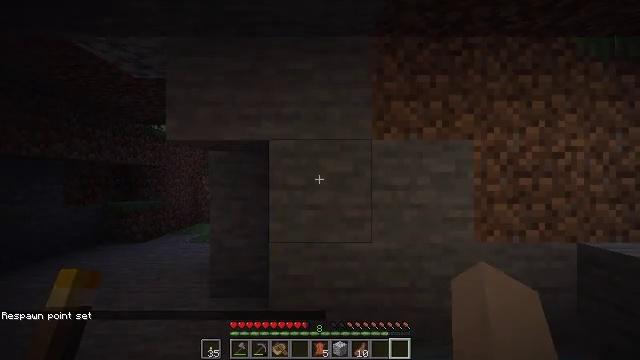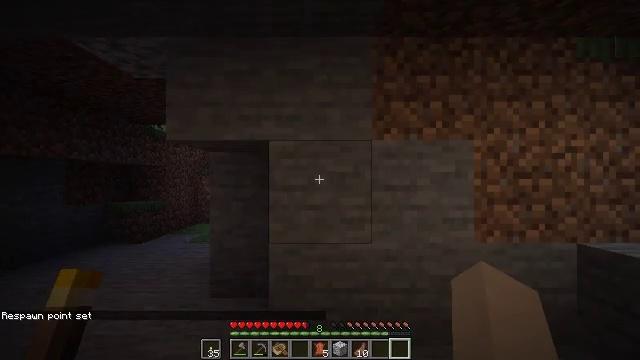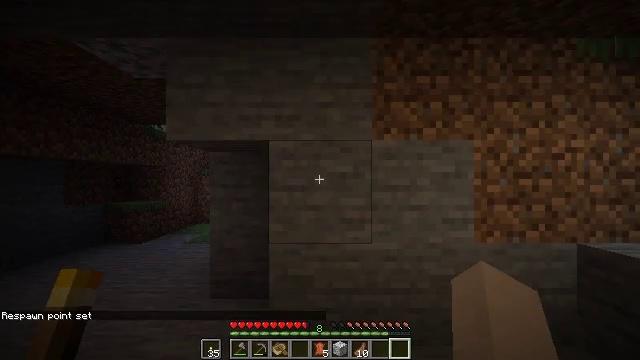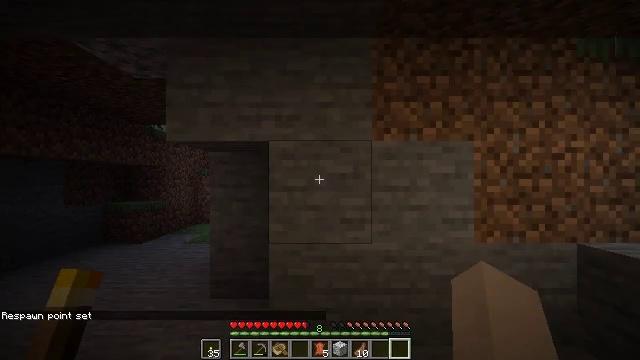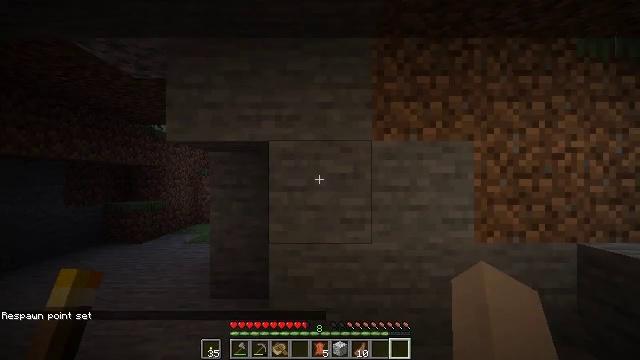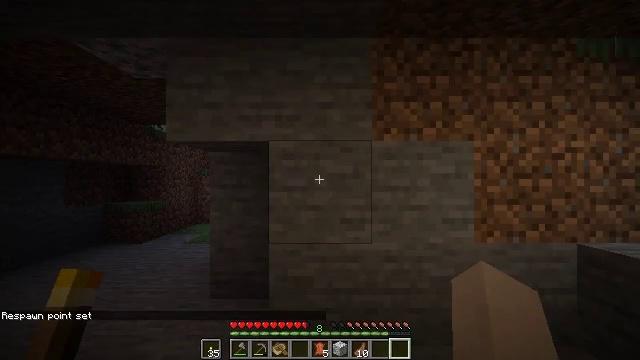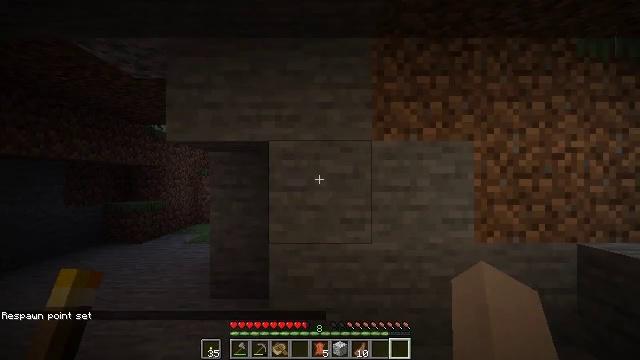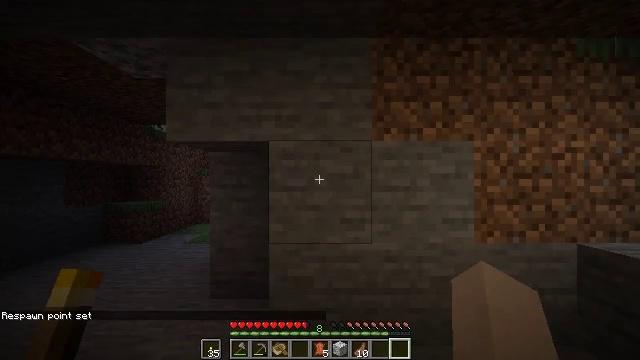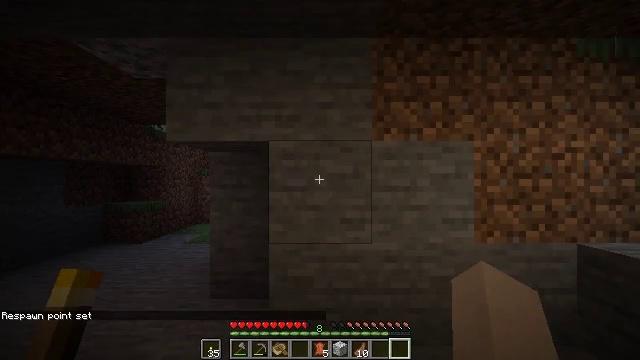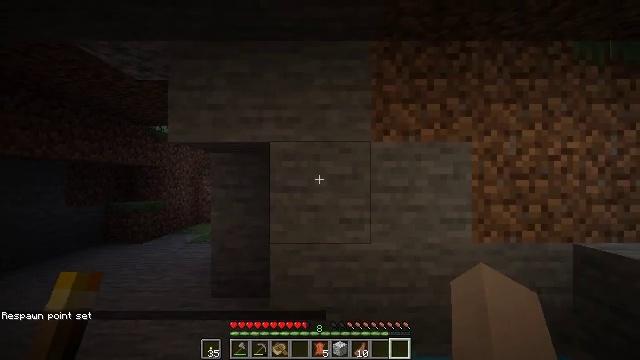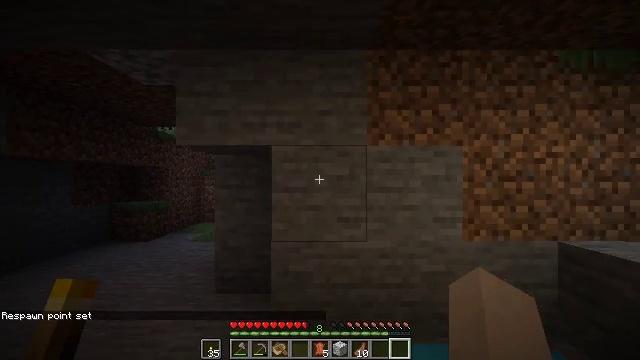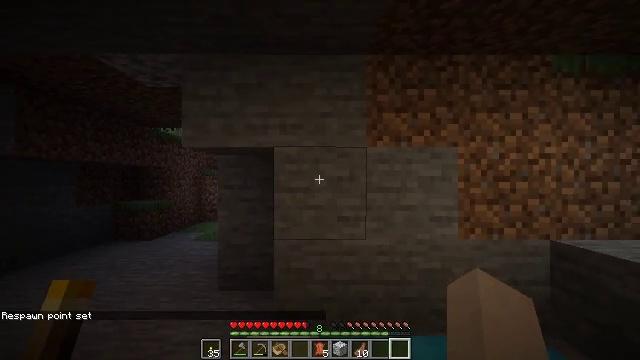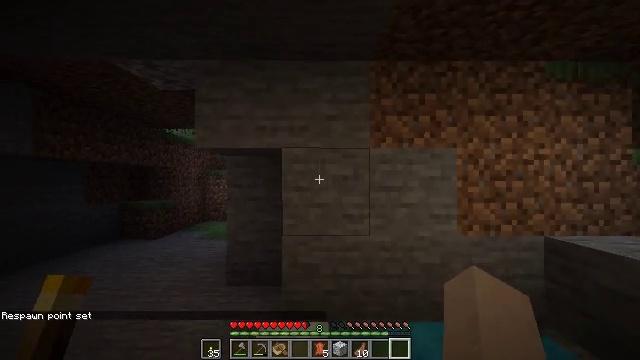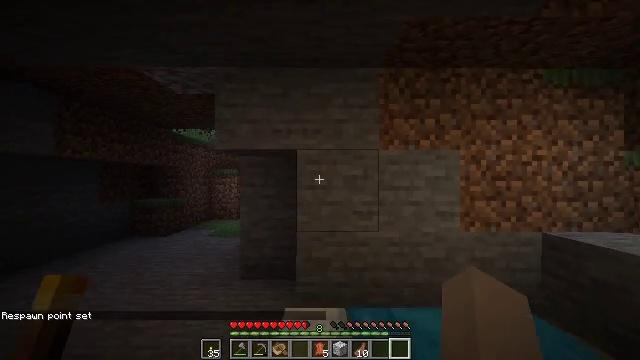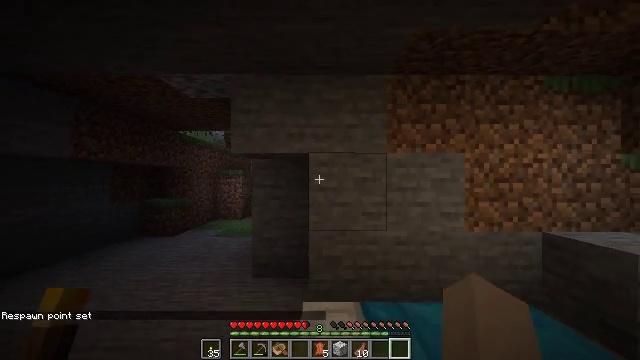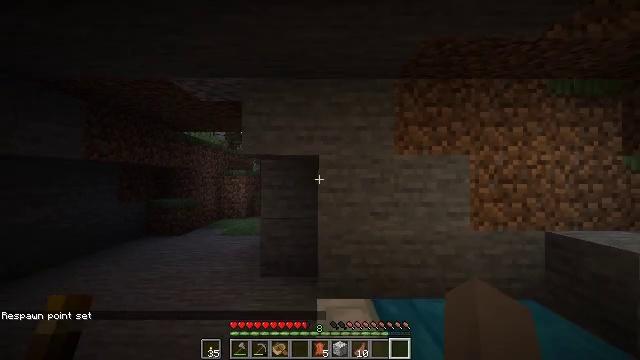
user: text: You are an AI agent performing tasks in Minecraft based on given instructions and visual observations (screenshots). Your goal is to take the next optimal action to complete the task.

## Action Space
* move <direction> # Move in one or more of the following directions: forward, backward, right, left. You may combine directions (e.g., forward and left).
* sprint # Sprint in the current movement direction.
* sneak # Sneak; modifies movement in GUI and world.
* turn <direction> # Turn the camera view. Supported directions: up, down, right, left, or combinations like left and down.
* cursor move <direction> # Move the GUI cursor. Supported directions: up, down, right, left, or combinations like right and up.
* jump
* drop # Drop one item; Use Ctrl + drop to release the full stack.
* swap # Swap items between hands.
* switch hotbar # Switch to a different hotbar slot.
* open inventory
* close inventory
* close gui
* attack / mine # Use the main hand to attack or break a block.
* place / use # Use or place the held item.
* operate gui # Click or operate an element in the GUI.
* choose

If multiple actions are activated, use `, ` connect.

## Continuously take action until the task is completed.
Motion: motion action
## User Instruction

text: Mine the light blue bed for reuse.
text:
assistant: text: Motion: no_op
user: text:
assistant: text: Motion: no_op
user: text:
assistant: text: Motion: no_op
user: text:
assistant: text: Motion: no_op
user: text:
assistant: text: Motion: no_op
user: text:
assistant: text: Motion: no_op
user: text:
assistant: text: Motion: no_op
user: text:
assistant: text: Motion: no_op
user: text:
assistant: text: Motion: move back
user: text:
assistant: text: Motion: move back
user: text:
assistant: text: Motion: move back and move left
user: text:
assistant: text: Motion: move back and move left
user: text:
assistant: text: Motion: move back and move left
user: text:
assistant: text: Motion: move back and move left
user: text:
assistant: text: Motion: move left
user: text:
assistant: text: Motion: move left
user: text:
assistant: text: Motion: move left
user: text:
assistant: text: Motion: no_op
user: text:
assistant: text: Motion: no_op
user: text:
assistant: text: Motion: no_op
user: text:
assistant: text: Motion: no_op
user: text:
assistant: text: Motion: turn right and down
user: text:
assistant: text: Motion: move forward, turn right and down
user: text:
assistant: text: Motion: move forward, turn right and down
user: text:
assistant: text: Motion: move forward, turn right and down
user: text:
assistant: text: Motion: move forward, turn right and down
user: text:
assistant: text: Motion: move forward, turn down
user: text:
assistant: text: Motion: no_op
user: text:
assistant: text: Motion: attack / mine
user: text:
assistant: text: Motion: turn down, attack / mine